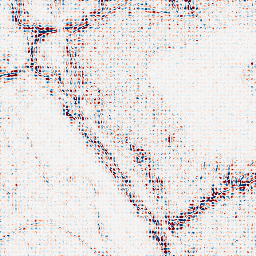
Category: wavelet
Decomposition family: wavelet_dwt
Decomposition parameters: wavelet: db8
level: 2
Upsampling method: sinc_blackman
Upsampling parameters: scale: 8
kernel_size: 8
Upsampling scale: 8